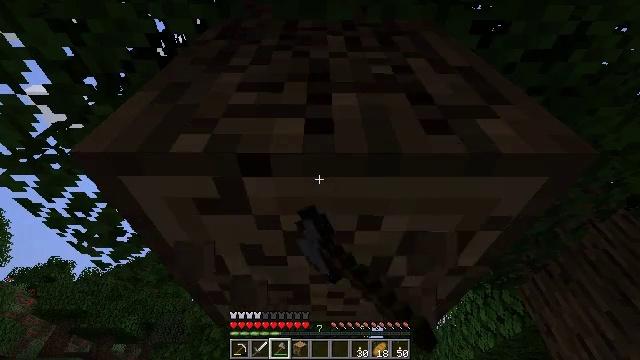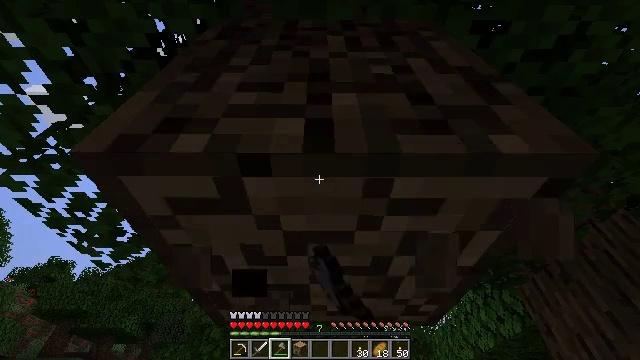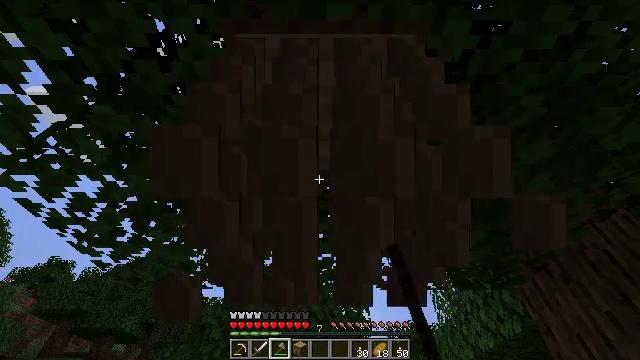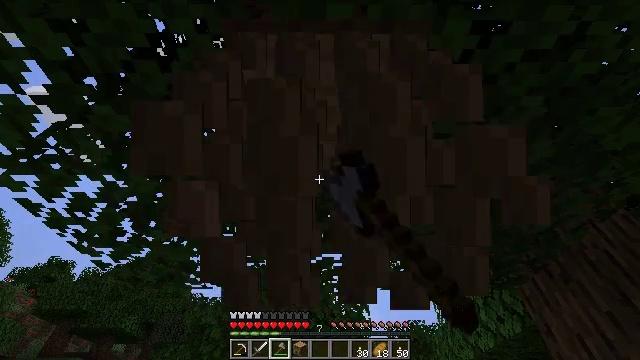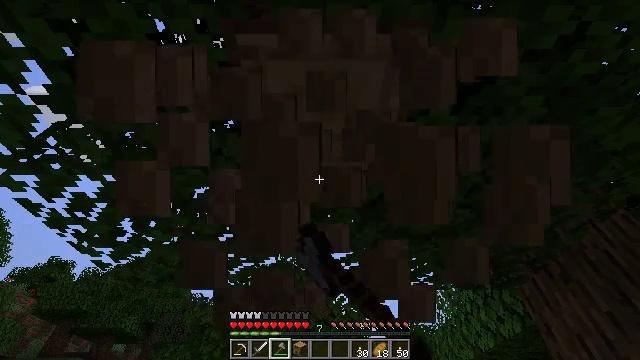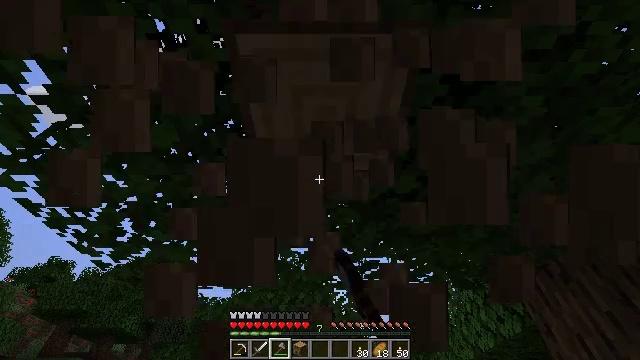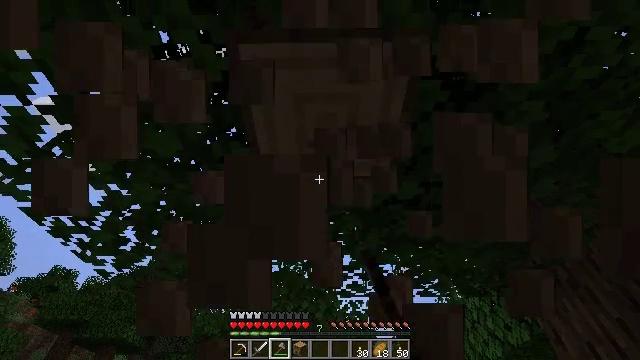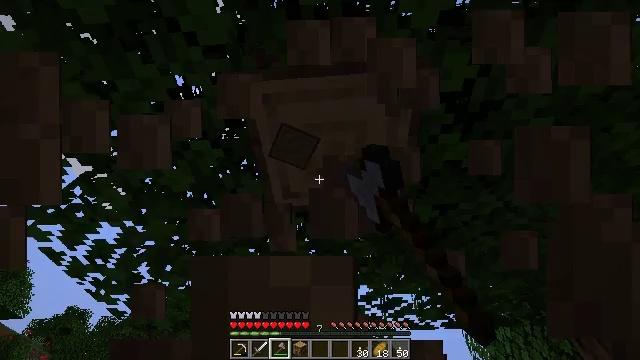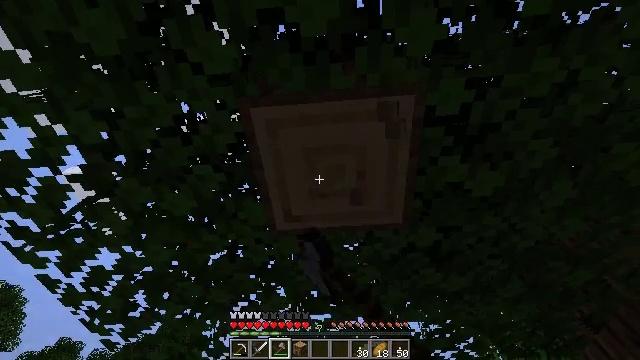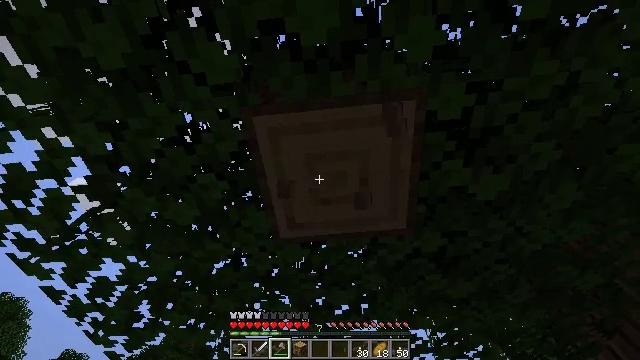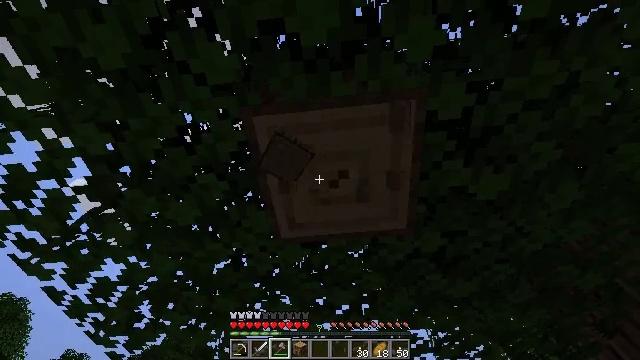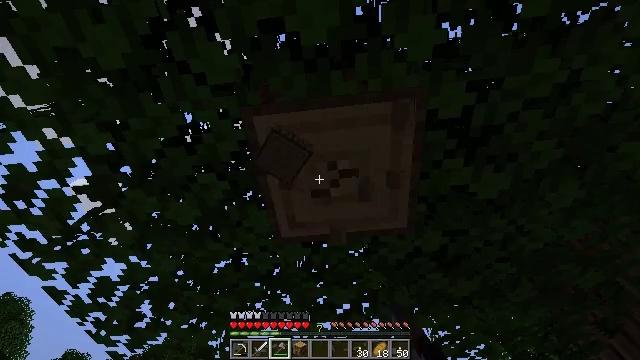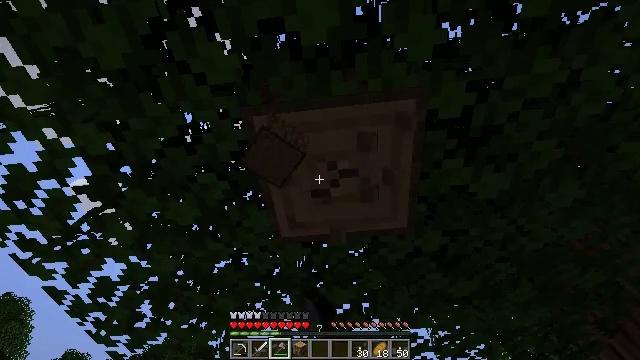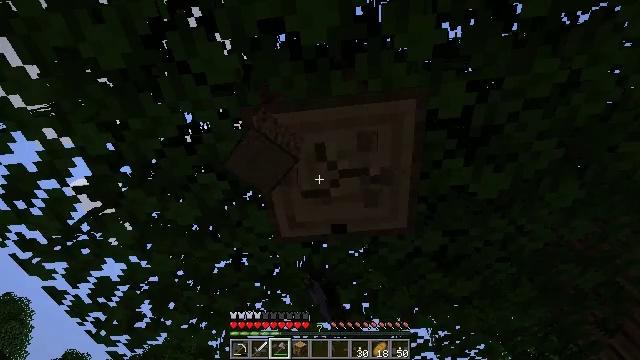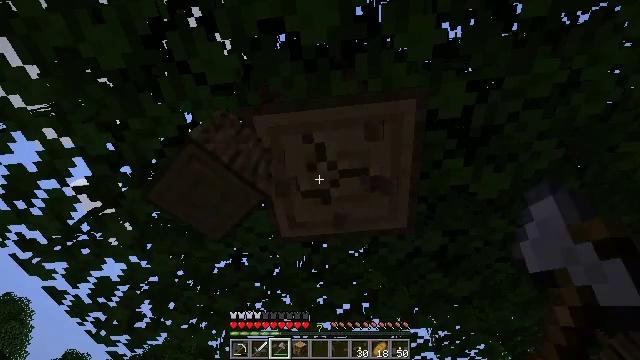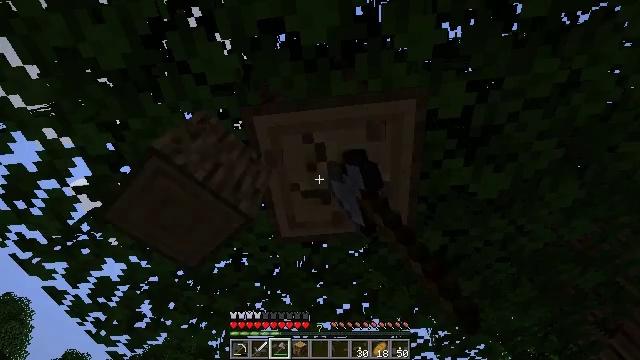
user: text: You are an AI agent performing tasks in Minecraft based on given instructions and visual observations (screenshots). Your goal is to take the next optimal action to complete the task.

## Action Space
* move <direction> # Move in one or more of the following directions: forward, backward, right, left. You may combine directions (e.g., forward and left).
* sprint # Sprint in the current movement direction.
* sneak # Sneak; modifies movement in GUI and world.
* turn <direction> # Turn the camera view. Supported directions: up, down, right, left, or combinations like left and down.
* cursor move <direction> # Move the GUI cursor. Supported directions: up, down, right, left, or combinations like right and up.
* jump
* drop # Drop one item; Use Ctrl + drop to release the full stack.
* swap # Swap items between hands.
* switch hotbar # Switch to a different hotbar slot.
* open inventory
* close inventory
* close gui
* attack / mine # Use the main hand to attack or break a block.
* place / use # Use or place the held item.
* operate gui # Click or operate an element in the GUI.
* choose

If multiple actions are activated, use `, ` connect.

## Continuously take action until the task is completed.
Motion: motion action
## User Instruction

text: Chop down the oak log.
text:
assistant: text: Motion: attack / mine
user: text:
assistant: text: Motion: attack / mine
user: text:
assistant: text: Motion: attack / mine
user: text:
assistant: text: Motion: attack / mine
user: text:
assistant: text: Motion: attack / mine
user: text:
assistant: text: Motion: turn up, attack / mine
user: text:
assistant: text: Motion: turn left and up, attack / mine
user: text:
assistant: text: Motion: turn up, attack / mine
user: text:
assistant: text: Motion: turn left and up, attack / mine
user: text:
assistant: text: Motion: attack / mine
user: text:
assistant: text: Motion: attack / mine
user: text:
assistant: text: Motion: attack / mine
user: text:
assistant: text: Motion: attack / mine
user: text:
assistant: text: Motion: attack / mine
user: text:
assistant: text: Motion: attack / mine
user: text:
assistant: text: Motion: attack / mine
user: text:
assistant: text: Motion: attack / mine
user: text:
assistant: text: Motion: turn up, attack / mine
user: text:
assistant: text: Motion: turn up, attack / mine
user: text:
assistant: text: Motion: attack / mine
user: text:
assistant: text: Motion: attack / mine
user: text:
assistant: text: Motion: attack / mine
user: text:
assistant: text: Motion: attack / mine
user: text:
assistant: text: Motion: turn right and up, attack / mine
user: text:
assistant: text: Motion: turn up, attack / mine
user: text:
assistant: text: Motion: attack / mine
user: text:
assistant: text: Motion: attack / mine
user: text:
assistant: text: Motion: attack / mine
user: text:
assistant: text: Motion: turn right and up, attack / mine
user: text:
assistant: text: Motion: turn right and up, attack / mine